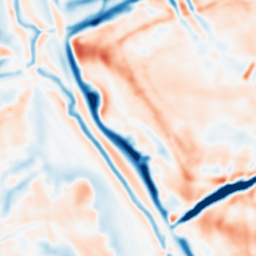
Category: multiscale
Decomposition family: dog_multiscale
Decomposition parameters: sigma_ratio: 1.6
n_scales: 3
base_sigma: 2
Upsampling method: regularized
Upsampling parameters: scale: 2
lambda_reg: 0.001
Upsampling scale: 2